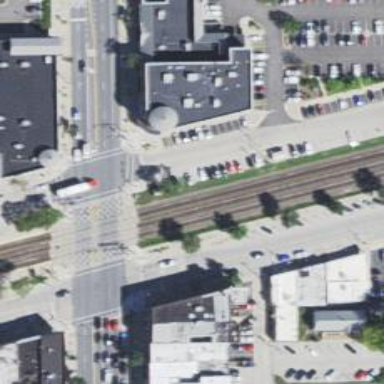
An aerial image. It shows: Crossing for the railway.